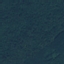
Land use / land cover: Forest